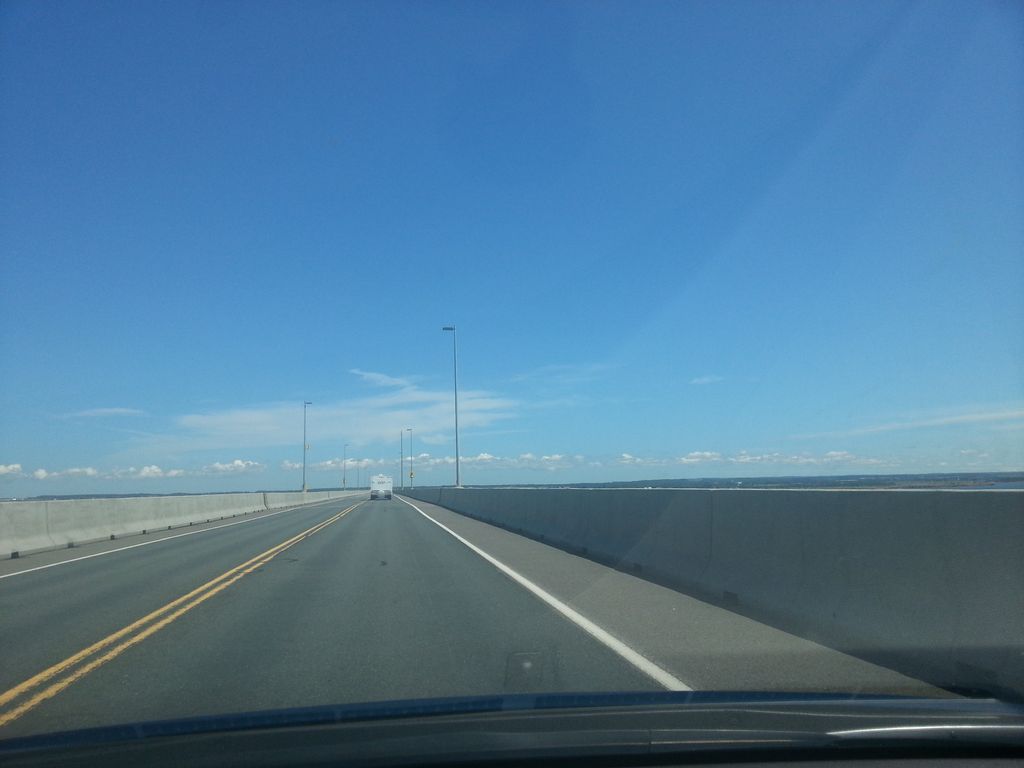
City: charlottetown